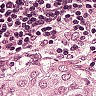
Metastatic tissue present: yes